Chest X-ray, AP view. Patient: 46 years old, sex M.
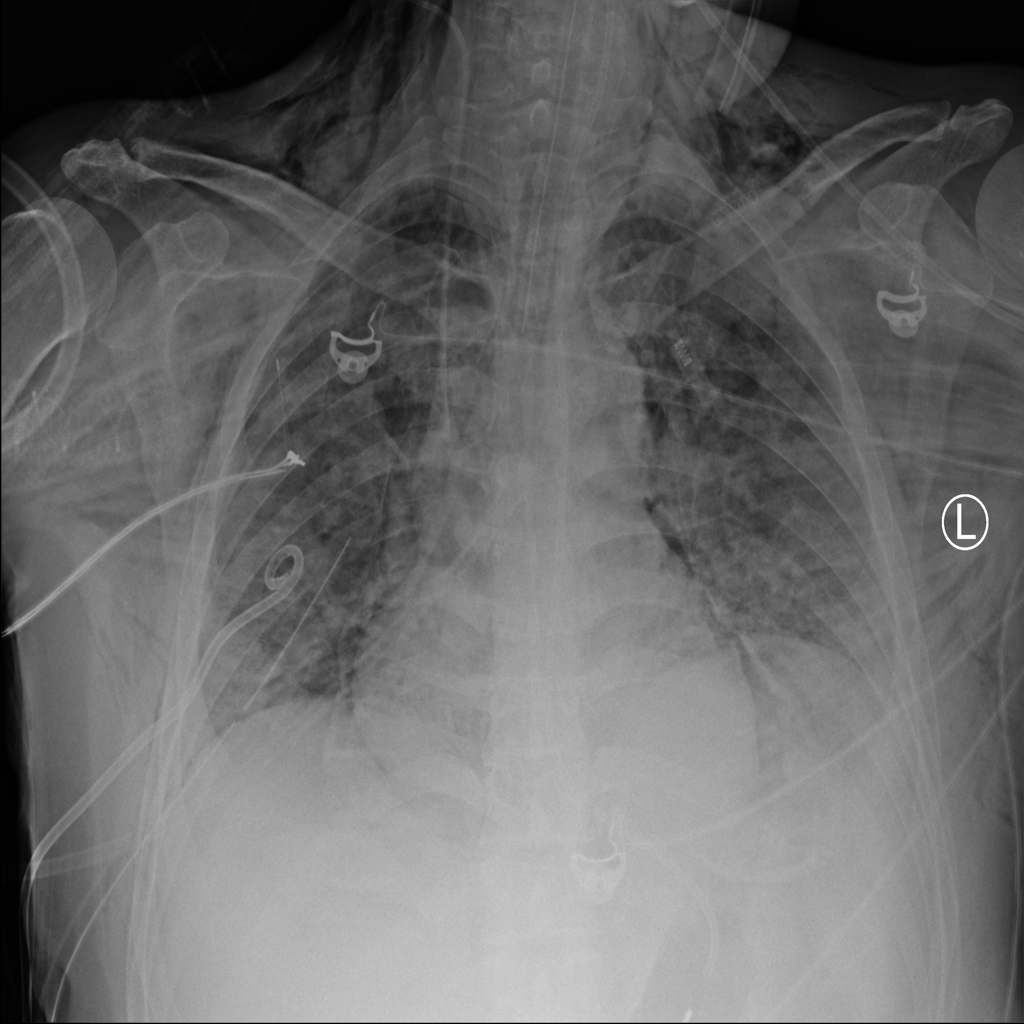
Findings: Emphysema, Infiltration